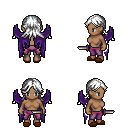
a pixel art fantasy rpg character, female body template, human, dark skin, purple wings, magenta pants, white loose hair, brown slippers, dagger, four views (front, back, left, right), 2x2 character sprite sheet, small pixel art, hard edges, no anti-aliasing